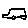
Label: car